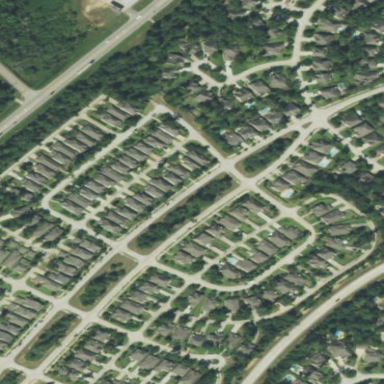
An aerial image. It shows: Residential area within neighborhood.